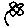
Label: flower